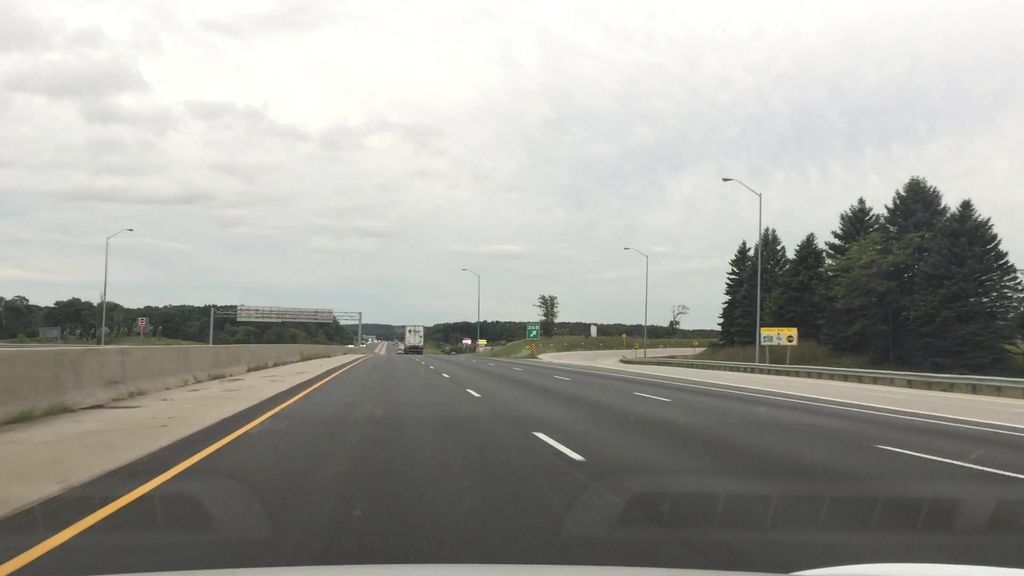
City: kitchener-waterloo